Question: So I have the following div and what I'd like to do, is have the div render HTML if it exists inside '{{statusUpdate.text}}'.
What I've done, is wrap the usernames in the span you see below - but I'd like it to be rendered as actualy HTML, today it's just the HTML in plain text.
'''
<div ng-repeat="statusUpdate in statusUpdates | orderBy:'-time'">
<div class="actContent">{{statusUpdate.text}}</div>
</div>
'''
Currently I just get this as output - see below - and this is the output in the browser

'''
<div class="actContent ng-binding">hello &lt;span class='mentionedUserTag'&gt;Aref Abedi&lt;/span&gt; how are you?
</div>
'''
Any ideas on how to solve this?
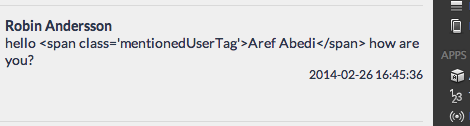
Answer: Use 'ng-bind-html':
'''
<div ng-repeat="statusUpdate in statusUpdates | orderBy:'-time'">
<div class="actContent" ng-bind-html="statusUpdate.text"></div>
</div>
'''
Don't forget to add 'ngSanitize', which is in a different js file ('angular-sanitize.js'):
'''
app.module('app', ['ngSanitize']);
'''